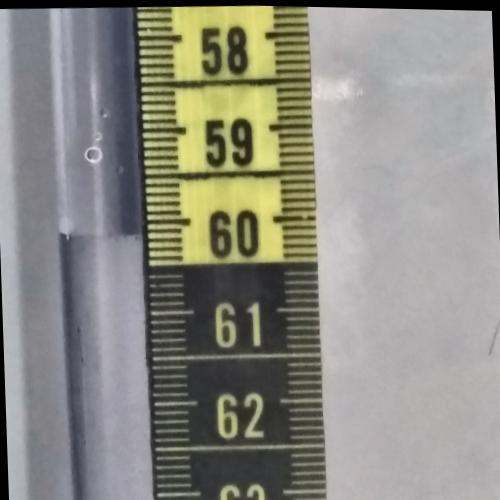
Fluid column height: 60.1 cm